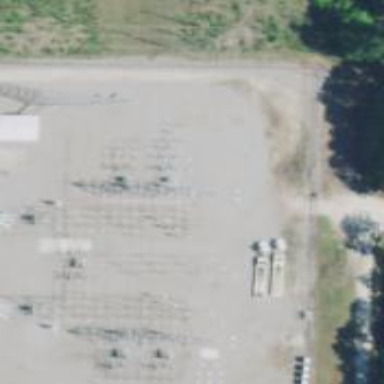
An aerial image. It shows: Switch used for power control.